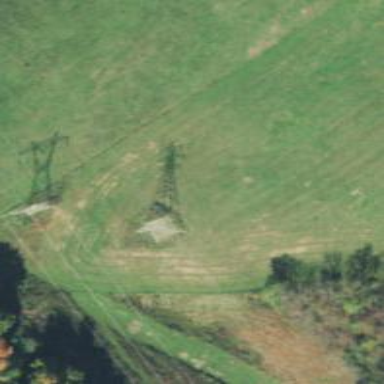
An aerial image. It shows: Lattice structure tower used for power transmission.